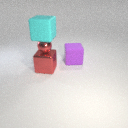
large cyan rubber cube above large red metal cube